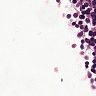
Metastatic tissue present: no